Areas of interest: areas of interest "Car Dealership"
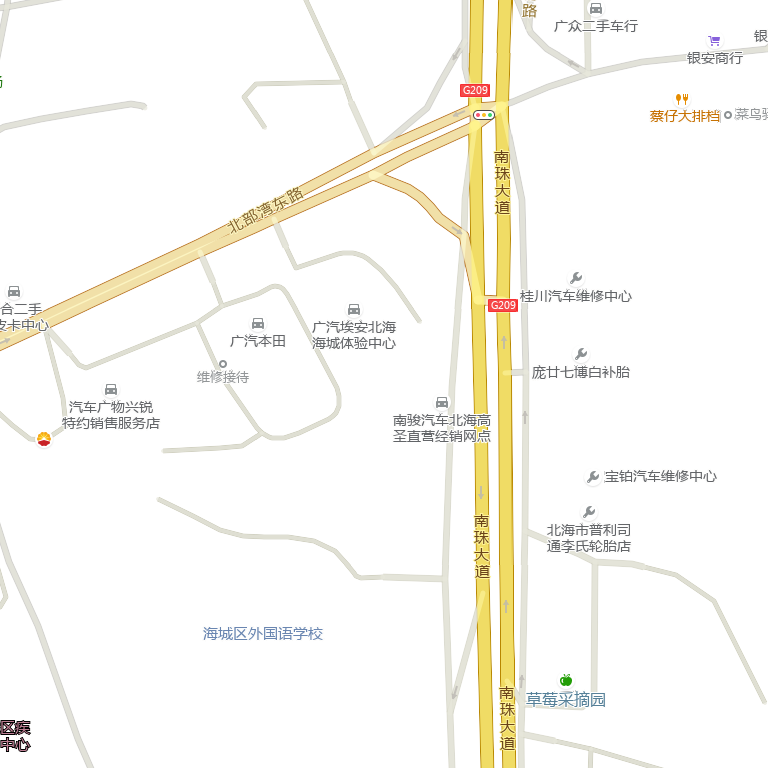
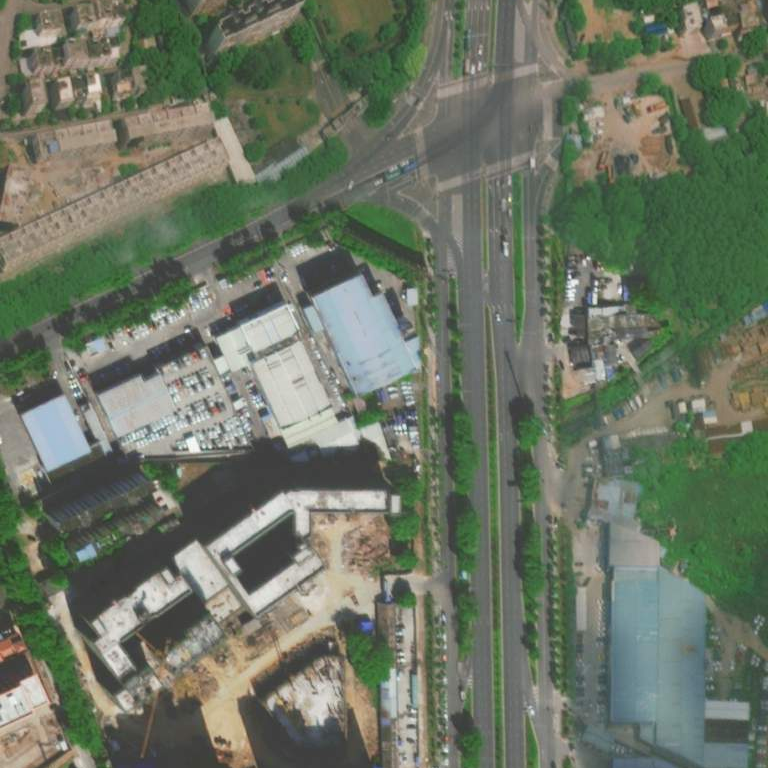